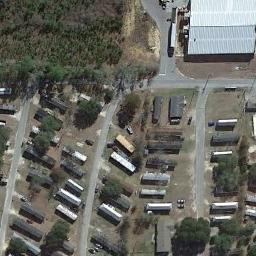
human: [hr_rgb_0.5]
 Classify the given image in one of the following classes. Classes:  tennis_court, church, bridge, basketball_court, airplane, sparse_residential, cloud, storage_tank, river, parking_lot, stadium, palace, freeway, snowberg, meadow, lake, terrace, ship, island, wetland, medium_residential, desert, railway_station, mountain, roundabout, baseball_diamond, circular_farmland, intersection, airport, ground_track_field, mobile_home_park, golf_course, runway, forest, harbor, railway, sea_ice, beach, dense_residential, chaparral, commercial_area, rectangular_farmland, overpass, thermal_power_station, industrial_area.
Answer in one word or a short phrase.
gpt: mobile_home_park